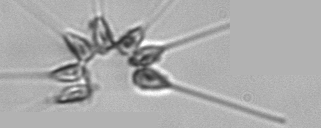
Label: Asterionellopsis_glacialis